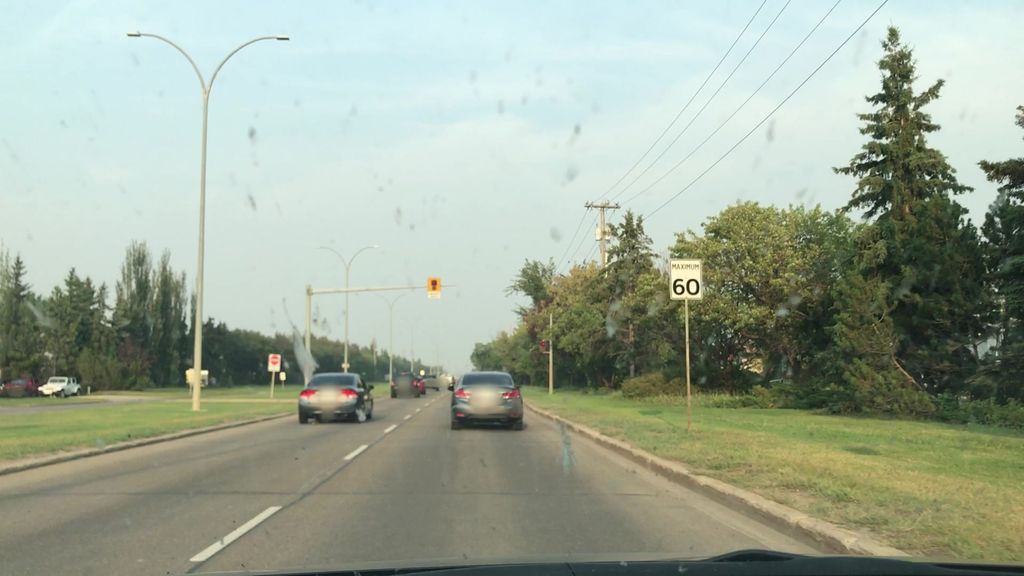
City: edmonton